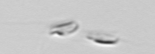
Label: Dinobryon